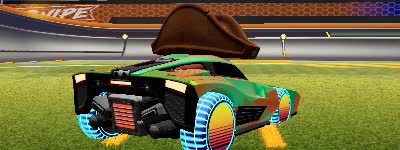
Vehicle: breakout